Question: I have used to return the view from back to . At the same time, my input datas should be passed from back to by the function unwindSecondView in class.
But apparently the datas are not pass, my arrays: force and stiffness still do not contain value. Can anyone advice on this?
'''
class springInsertVariables : UIViewController {
var forceVar = [Float] ()
var stiffVar = [Float] ()
@IBOutlet weak var forceEntered: UITextField!
@IBOutlet weak var stiffnessEntered: UITextField!
@IBAction func submit(sender: AnyObject) {
forceVar.append((forceEntered.text as NSString).floatValue)
stiffVar.append((stiffnessEntered.text as NSString).floatValue)
println(forceVar) //This doesn't print on my output
println(stiffVar) //This doesn't print on my output
dismissViewControllerAnimated(true, completion: nil)
}
}
'''
'''
@IBAction func unwindSecondView(segue: UIStoryboardSegue) {
if let svcspringinsertvariables = segue.sourceViewController as? springInsertVariables {
self.force = svcspringinsertvariables.forceVar
self.stiffness = svcspringinsertvariables.stiffVar
println(force)
println(stiffness)
}
}
'''

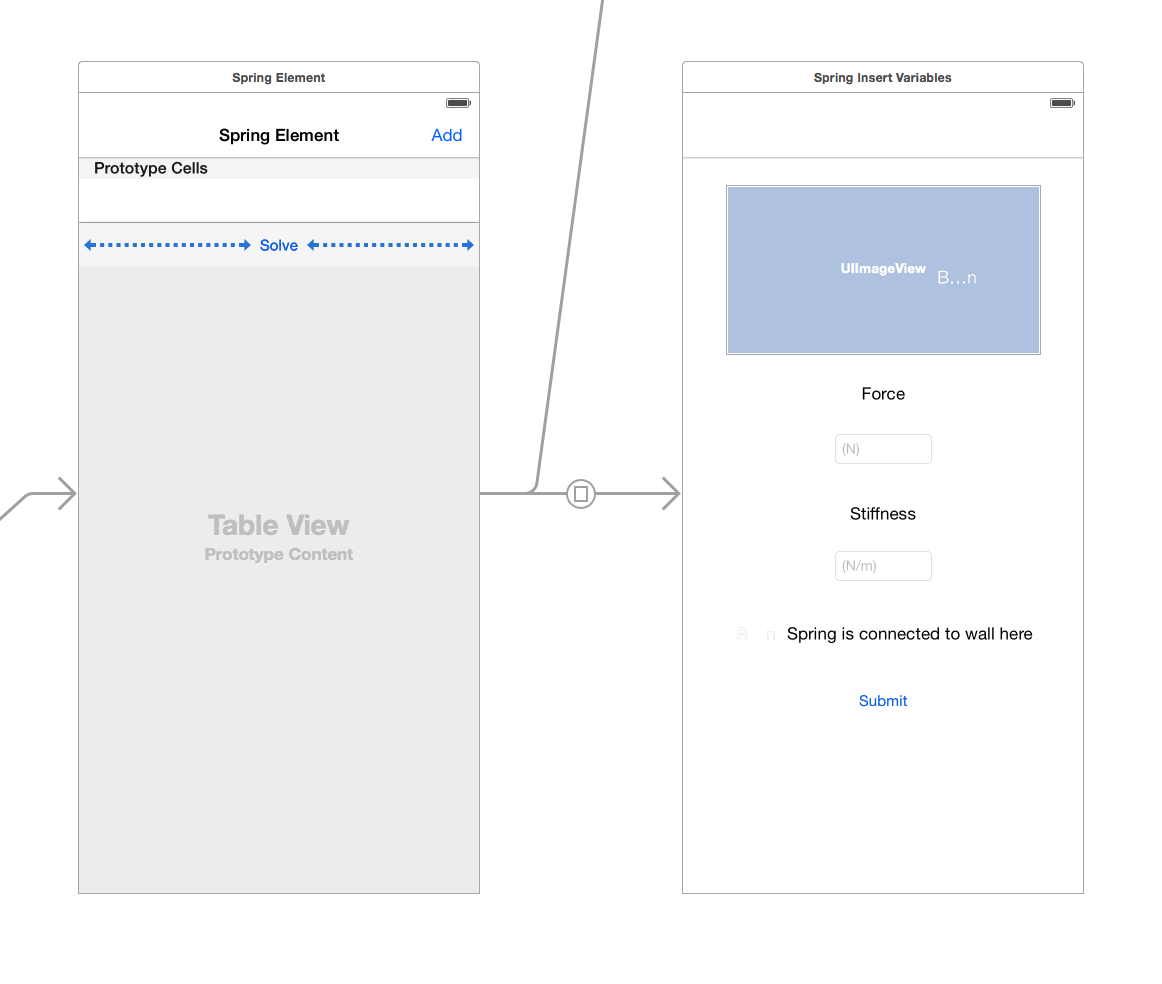
Answer: 'dismissViewControllerAnimated' does not actually use the unwind segue. An unwind segue is like any other segue and must be performed using 'performSegueWithIdentifier'.